Question: I would like these two nodes to appear on the same level:

'''
digraph G {
subgraph cluster1 {
label="Local Datacenter";
router1;
host1;
}
subgraph cluster2 {
label="Remote Datacenter";
router2;
host2;
}
router1 -> router2;
router2 -> host2;
router1 -> host1;
}
'''
I have tried using 'rank=same' and 'rank=min', but they aren't giving me what I need.
Interestingly, if I set 'rankdir=LR' and comment out the two router-to-host edges, it gives me exactly the look I want - but I would like to leave the edges intact.
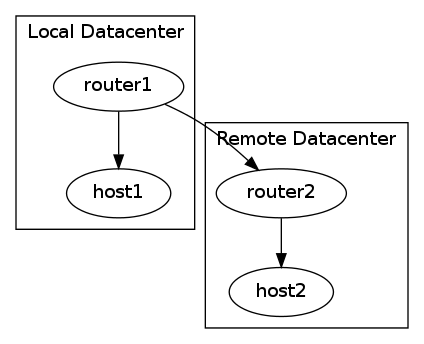
Answer: You may simply modify the edge between the routers:
'''
router1 -> router2[constraint=false];
'''
<URL> indicates whether the edge should be used in the ranking of the nodes.